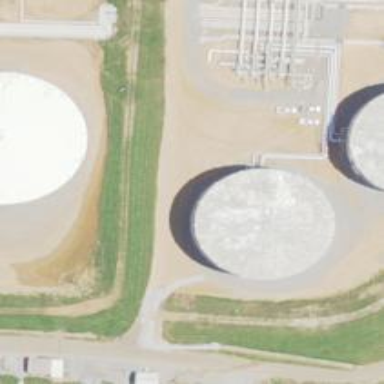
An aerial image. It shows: Storage tank created as man-made structure.